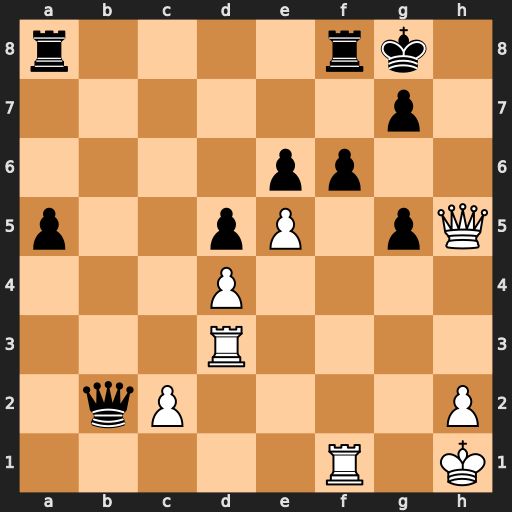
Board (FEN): r4rk1/6p1/4pp2/p2pP1pQ/3P4/3R4/1qP4P/5R1K
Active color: w
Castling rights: -
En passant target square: -
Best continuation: exf6 Rxf6 Rxf6 Qc1+ Rd1 Qxd1+ Qxd1